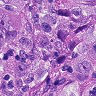
Metastatic tissue present: yes